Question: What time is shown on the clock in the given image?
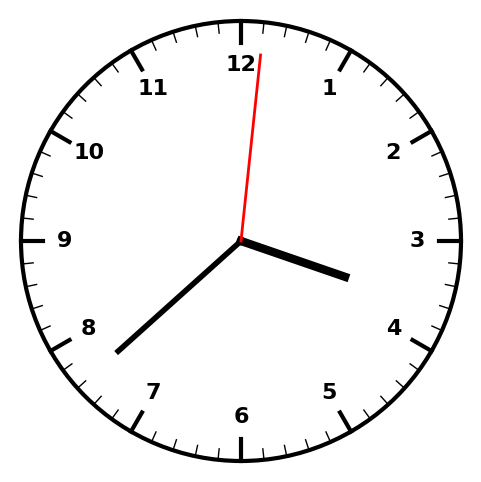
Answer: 03:38:01